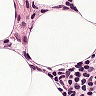
Metastatic tissue present: no